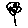
Label: flower